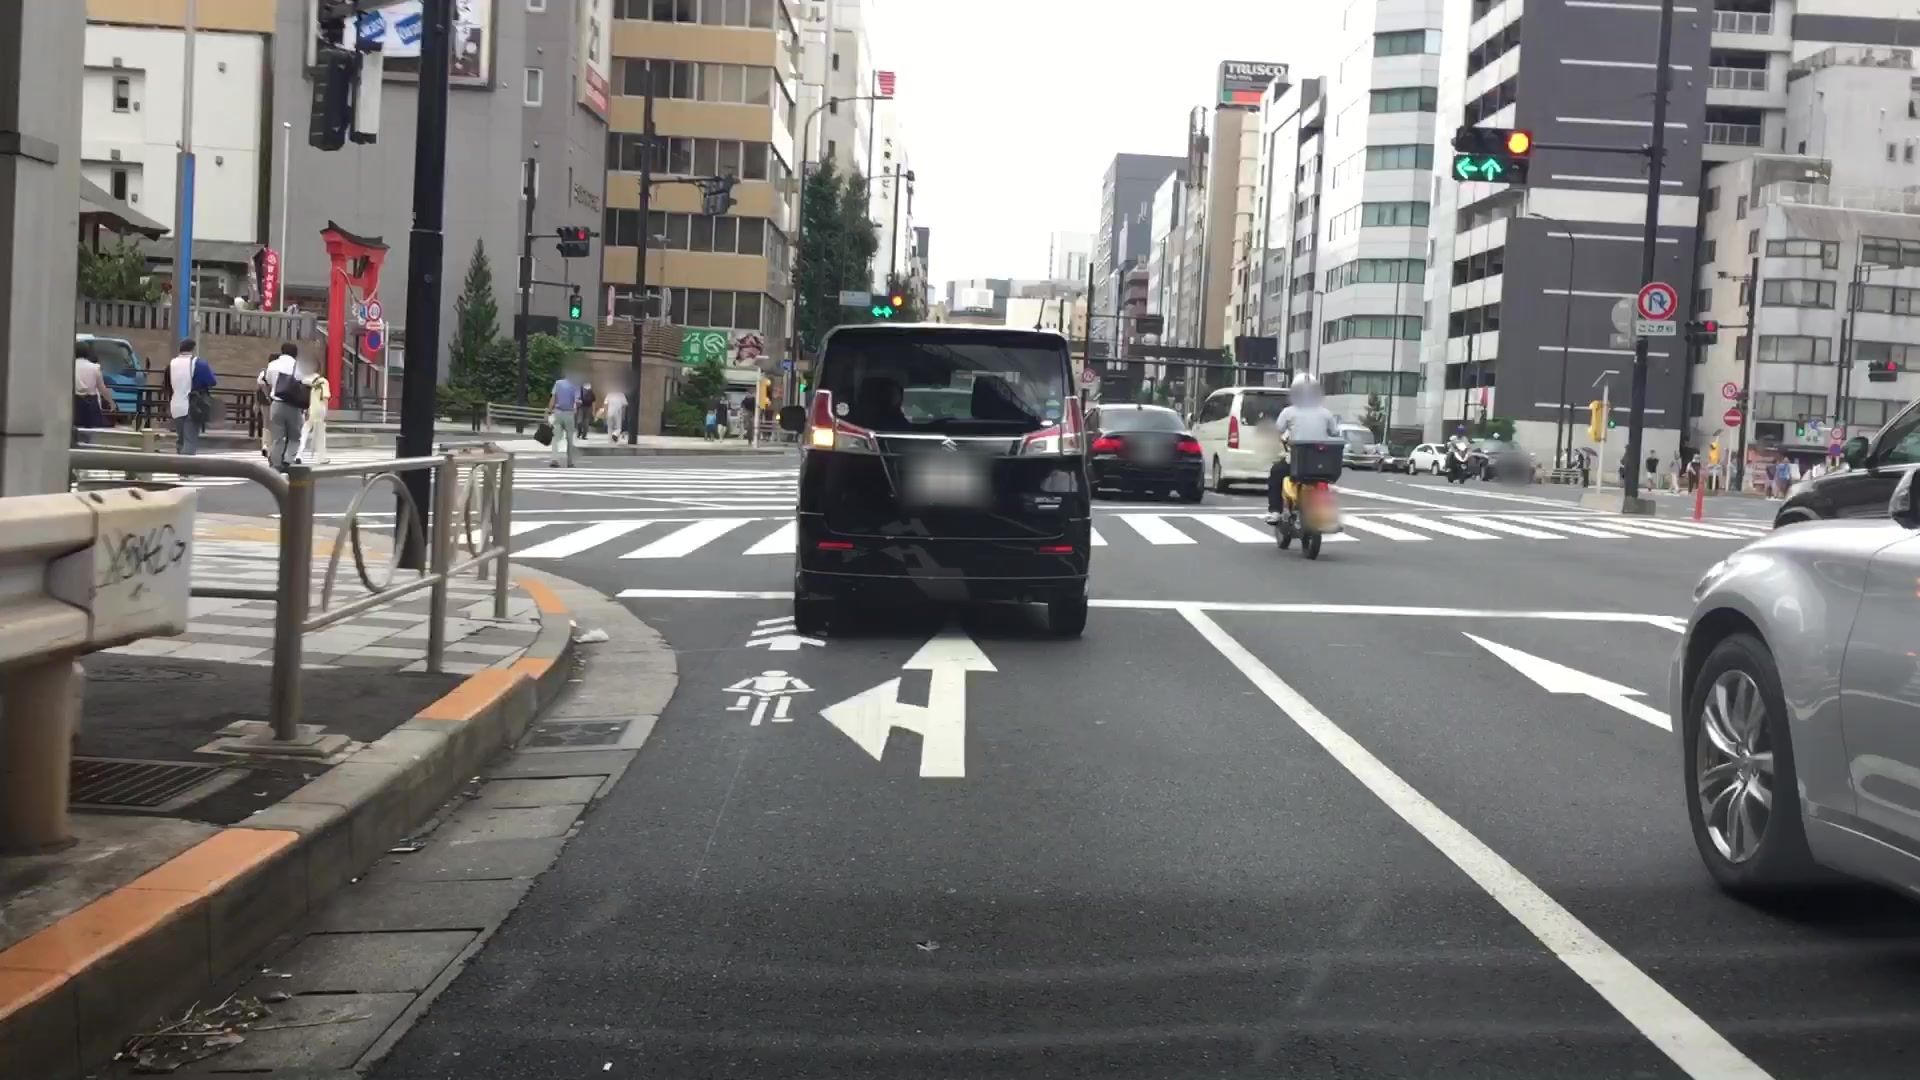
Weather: clear
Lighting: day
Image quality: good
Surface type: driving surface
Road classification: footway
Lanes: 2
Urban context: urban centre
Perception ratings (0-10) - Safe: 2.98, Lively: 7.81, Beautiful: 6.51, Boring: 0.97, Depressing: 1.45, Wealthy: 4.54